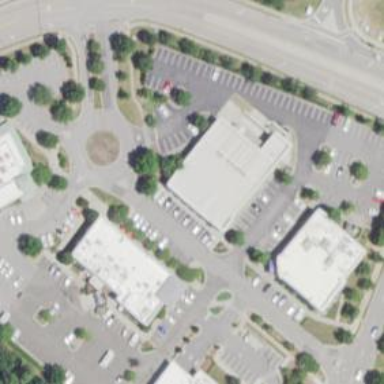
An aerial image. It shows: Building.